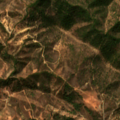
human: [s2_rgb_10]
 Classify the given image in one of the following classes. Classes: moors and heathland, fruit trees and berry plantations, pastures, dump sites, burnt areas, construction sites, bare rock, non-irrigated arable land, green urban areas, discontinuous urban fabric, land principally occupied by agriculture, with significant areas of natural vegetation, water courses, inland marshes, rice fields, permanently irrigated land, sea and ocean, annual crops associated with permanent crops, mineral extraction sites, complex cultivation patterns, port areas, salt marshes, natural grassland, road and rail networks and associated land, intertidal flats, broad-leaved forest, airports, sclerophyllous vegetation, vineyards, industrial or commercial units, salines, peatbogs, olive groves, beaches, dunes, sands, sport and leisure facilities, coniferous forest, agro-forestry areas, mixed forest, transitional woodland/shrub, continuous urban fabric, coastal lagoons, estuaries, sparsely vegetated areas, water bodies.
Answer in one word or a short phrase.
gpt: mixed forest, transitional woodland/shrub